Question: I accidentally deleted the java folder in Tools -> Templates in NetBeans 8.0. Now it does not show me the option to make a Java class. I reinstalled netbeans, but it did not help.
Could you please help me to recover it?

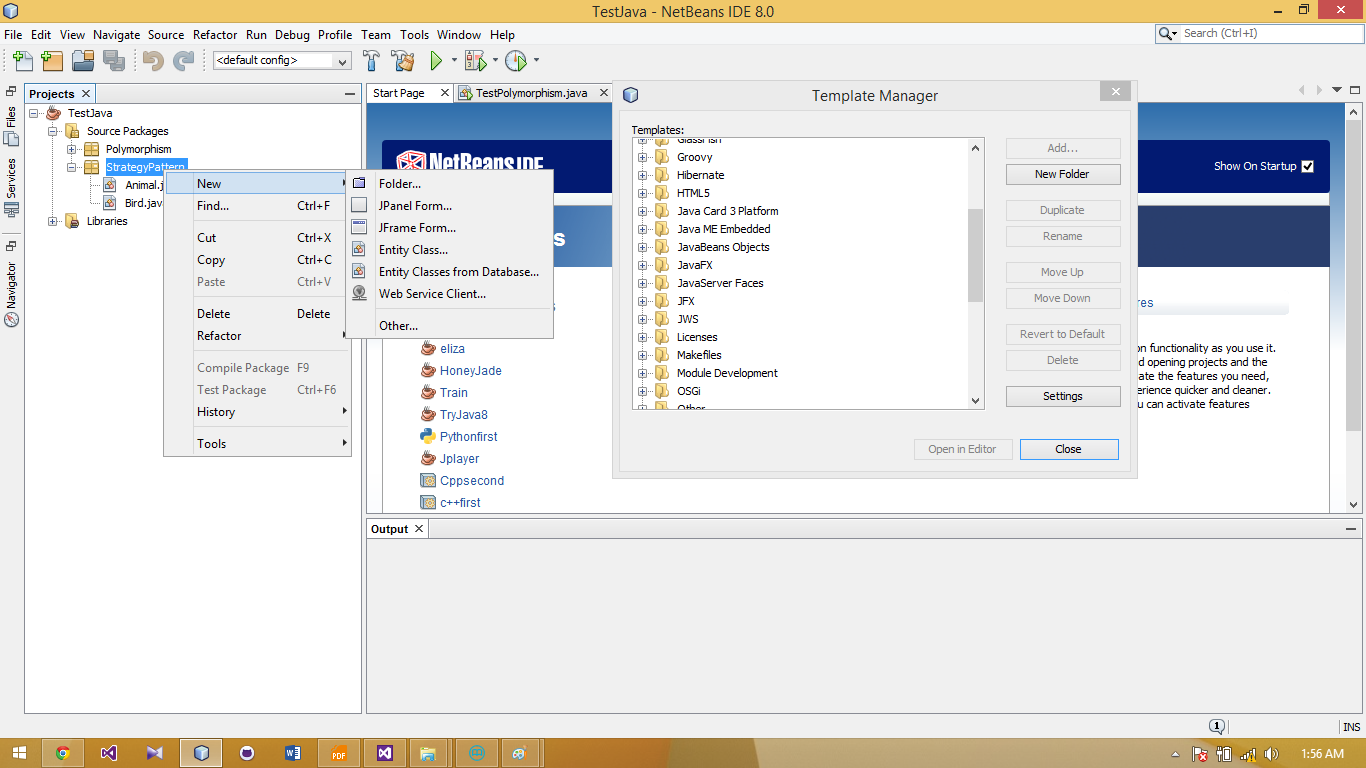
Answer: Close NetBeans IDE, go to <URL>, then to 'config/templates' directory and delete 'Classes_hidden' file.
When NetBeans IDE is started again templates for Java are back.